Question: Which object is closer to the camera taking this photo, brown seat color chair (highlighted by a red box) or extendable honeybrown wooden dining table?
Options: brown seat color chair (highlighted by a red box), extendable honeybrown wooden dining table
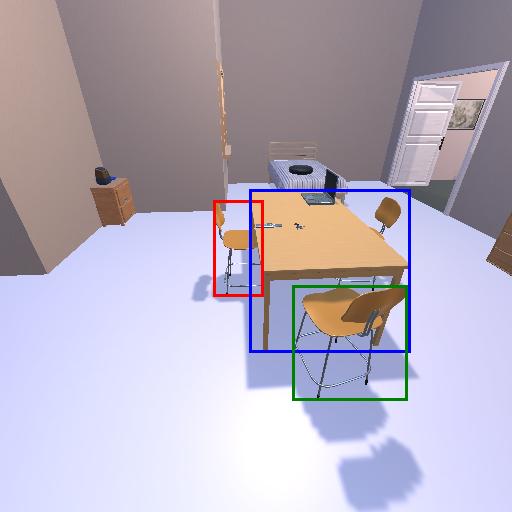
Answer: brown seat color chair (highlighted by a red box)